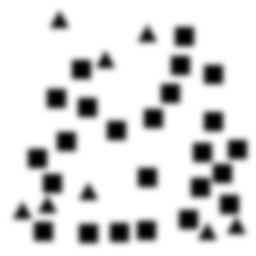
Squares: 24
Triangles: 8
Stars: 0
Total shapes: 32